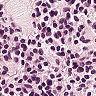
Metastatic tissue present: no